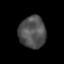
Tissue: skin
Cell type: Fibroblasts
Senescence score: 0.7626
Nuclear area (px): 834
Mean DAPI intensity: 80.797